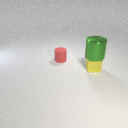
small yellow metal cube in front of small red rubber cylinder